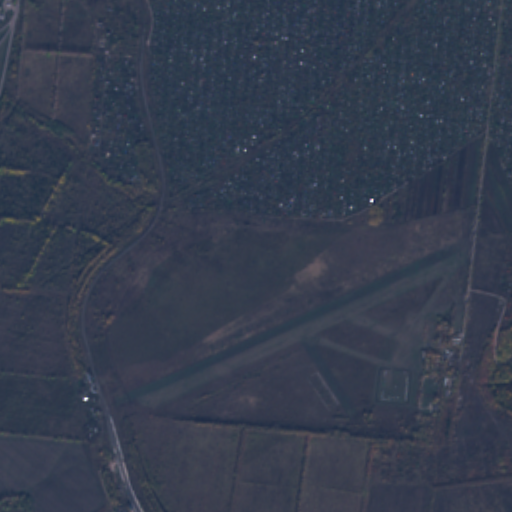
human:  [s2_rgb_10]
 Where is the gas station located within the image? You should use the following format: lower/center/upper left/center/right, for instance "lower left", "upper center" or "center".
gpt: The gas station is located in the upper left of the image.
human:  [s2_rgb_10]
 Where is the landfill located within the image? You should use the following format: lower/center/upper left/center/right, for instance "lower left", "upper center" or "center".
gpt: The landfill is located in the center right of the image.
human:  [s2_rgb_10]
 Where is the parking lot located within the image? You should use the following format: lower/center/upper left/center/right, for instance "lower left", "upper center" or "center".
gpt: The parking lot is located in the center right of the image.
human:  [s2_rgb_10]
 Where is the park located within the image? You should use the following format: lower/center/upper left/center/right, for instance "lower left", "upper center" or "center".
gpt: There is no park in the image.